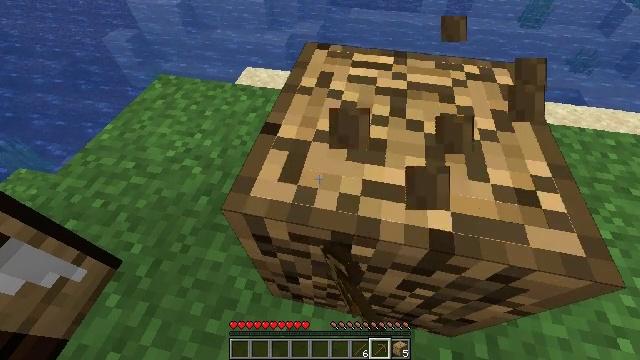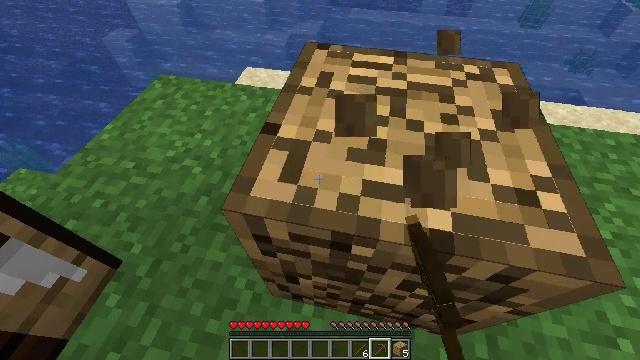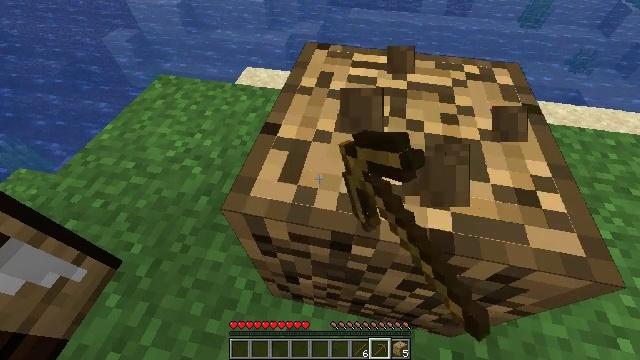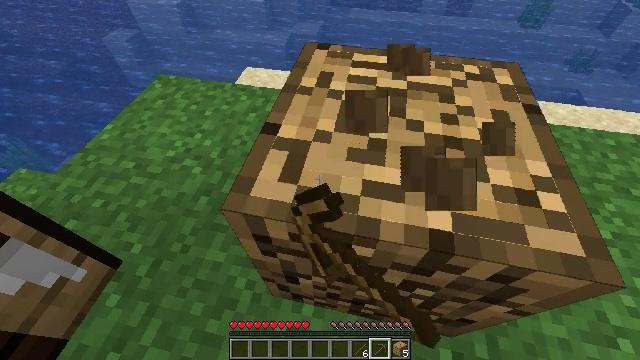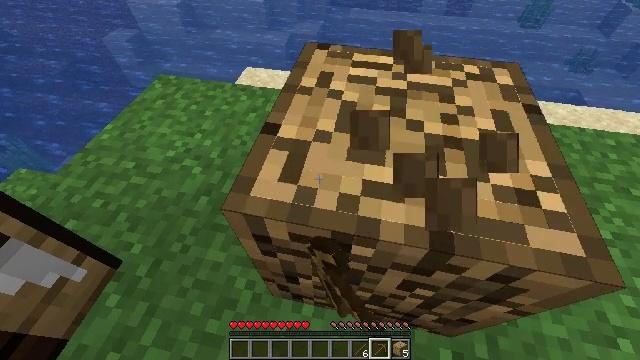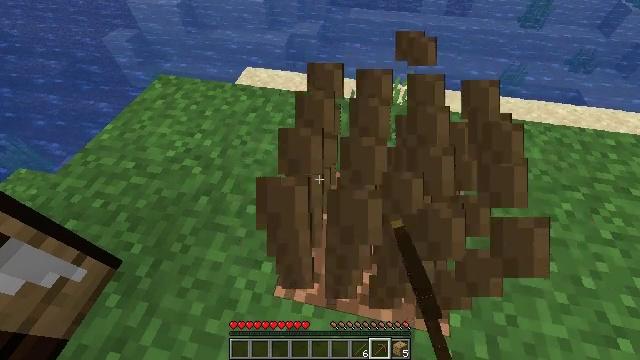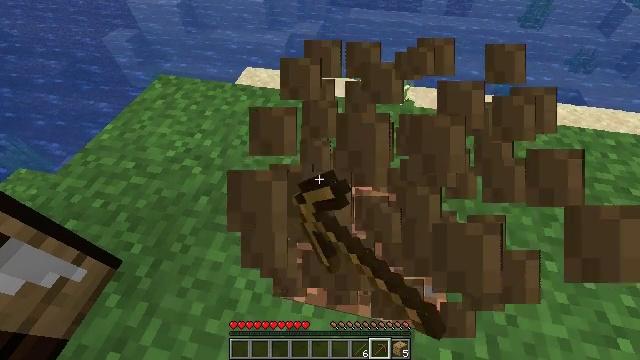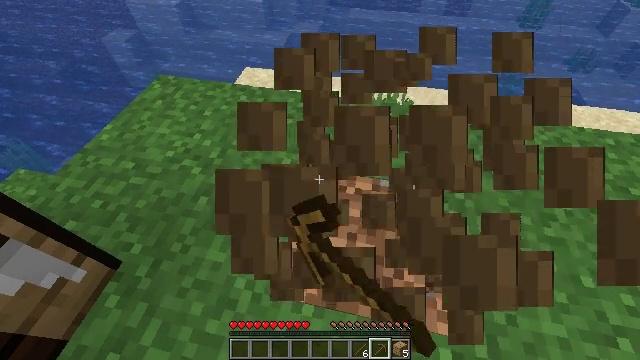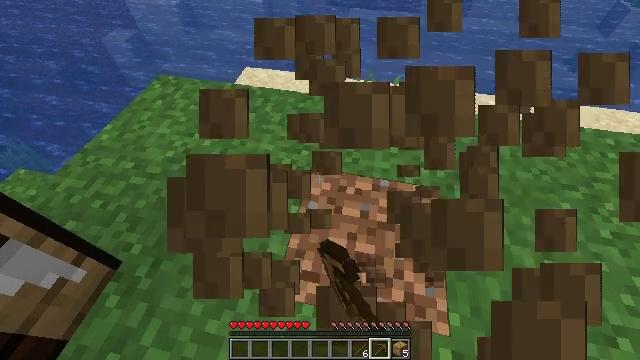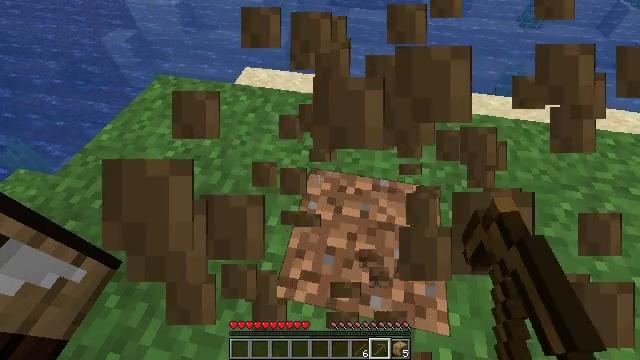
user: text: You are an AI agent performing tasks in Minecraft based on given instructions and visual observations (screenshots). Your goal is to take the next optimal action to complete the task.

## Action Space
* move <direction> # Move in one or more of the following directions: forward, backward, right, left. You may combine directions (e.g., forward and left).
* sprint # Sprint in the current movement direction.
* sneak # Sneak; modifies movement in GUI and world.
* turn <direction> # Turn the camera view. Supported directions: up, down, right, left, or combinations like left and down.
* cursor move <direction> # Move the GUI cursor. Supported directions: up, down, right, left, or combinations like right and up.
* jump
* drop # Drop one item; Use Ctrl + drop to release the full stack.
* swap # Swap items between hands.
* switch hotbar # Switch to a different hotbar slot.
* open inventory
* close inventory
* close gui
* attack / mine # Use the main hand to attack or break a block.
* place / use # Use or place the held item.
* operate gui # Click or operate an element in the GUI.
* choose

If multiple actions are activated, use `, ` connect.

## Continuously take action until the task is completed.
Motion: motion action
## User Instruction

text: Gather oak logs from trees.
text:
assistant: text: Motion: attack / mine
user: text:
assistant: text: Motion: attack / mine
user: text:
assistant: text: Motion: attack / mine
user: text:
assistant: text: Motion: attack / mine
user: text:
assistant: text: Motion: attack / mine
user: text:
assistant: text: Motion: attack / mine
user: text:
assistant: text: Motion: attack / mine
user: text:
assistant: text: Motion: attack / mine
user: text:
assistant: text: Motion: attack / mine
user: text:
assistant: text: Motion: attack / mine